Question: '''
CREATE TABLE employees_temp AS SELECT employee_id, first_name, last_name FROM employees;
DECLARE
emp_id employees_temp.employee_id%TYPE;
emp_first_name employees_temp.first_name%TYPE;
emp_last_name employees_temp.last_name%TYPE;
BEGIN
INSERT INTO employees_temp VALUES(299, 'Bob', 'Henry');
UPDATE employees_temp SET first_name = 'Robert' WHERE employee_id = 299;
DELETE FROM employees_temp WHERE employee_id = 299
RETURNING first_name, last_name INTO emp_first_name, emp_last_name;
COMMIT;
DBMS_OUTPUT.PUT_LINE( emp_first_name || ' ' || emp_last_name);
END;
'''
So, this does not work at all, I have the same error [not properly ended][1]
I've already deleted all extra spaces, but it still didn't work. I use online apex oracle for studying purposes.

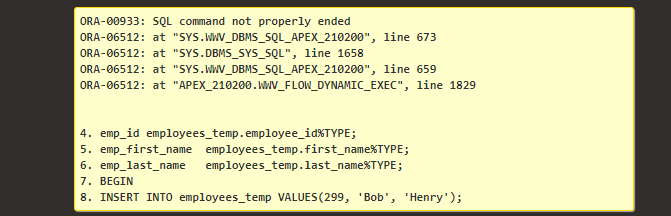
Answer: It seems you're running it in Apex SQL Workshop (regarding screenshot you attached).
If that's so, then: you can't run that code ; SQL Workshop allows only one command at a time, so you have two options:
- - 'CREATE TABLE'